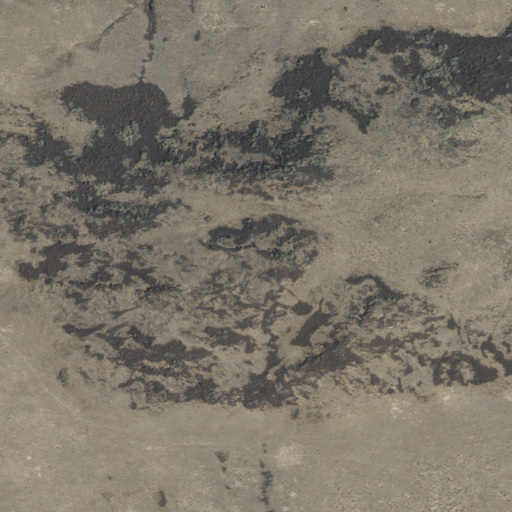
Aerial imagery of mountain in Oregon named Clarks Butte containing shrub and grassland